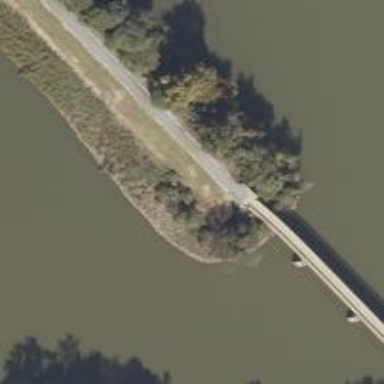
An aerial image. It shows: Asphalt path on bridge over abandoned railway line.